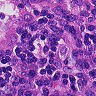
Metastatic tissue present: no